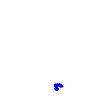
Particle: kaon